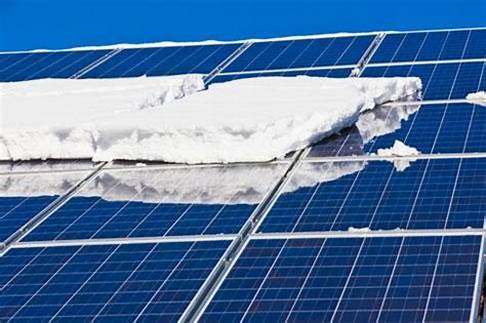
Label: Snow-Covered